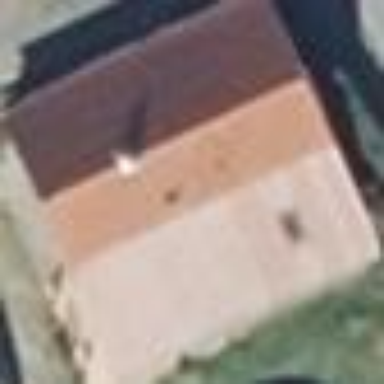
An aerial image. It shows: Gabled house with red roof oriented along its structure.